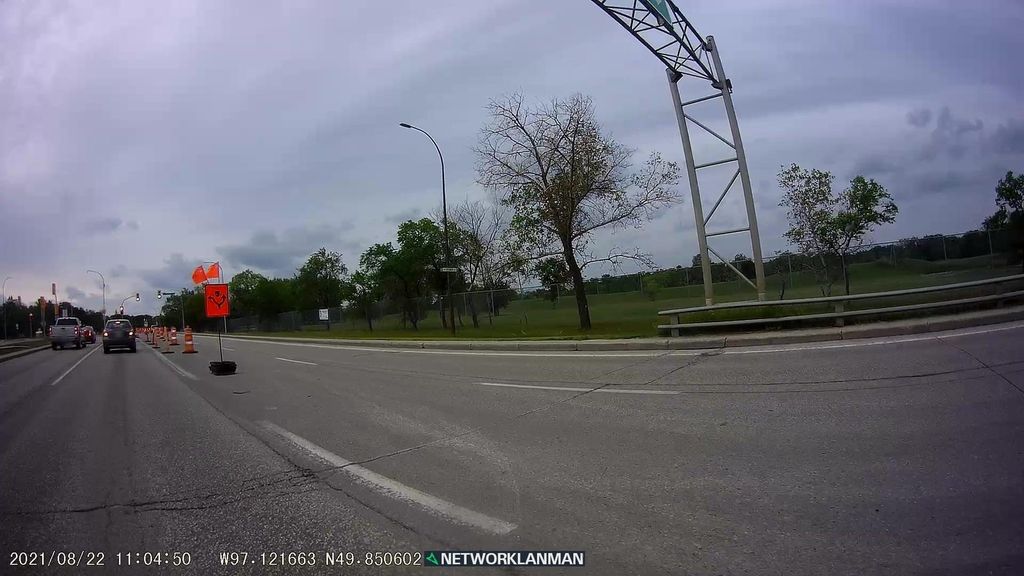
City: winnipeg